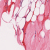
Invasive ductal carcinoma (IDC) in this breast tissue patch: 0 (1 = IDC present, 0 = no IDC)